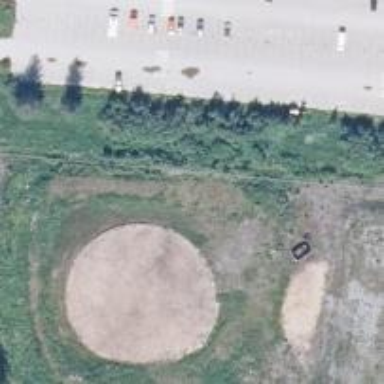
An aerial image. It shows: Storage tank building.